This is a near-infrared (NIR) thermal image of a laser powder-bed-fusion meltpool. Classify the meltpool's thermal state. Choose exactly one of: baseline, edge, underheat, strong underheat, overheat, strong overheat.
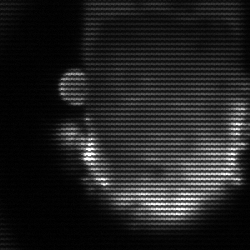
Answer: baseline